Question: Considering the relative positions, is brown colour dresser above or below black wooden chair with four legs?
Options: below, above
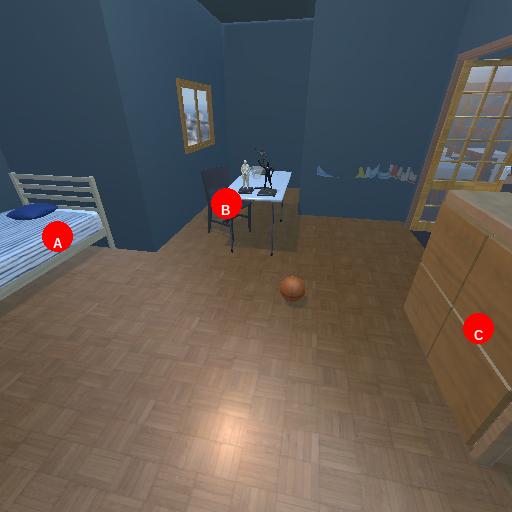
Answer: below